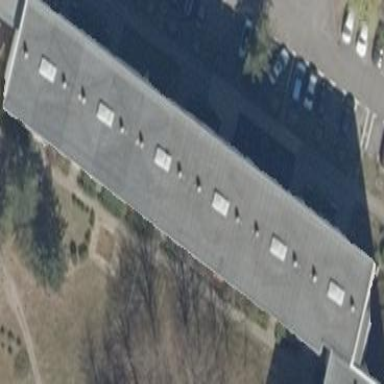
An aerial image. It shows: Detached building with flat roof.